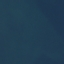
Label: SeaLake